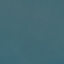
Land use / land cover: SeaLake